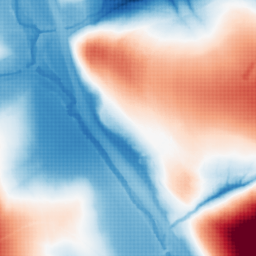
Category: morphological
Decomposition family: morphological
Decomposition parameters: operation: average
size: 100
Upsampling method: sinc_blackman
Upsampling parameters: scale: 8
kernel_size: 16
Upsampling scale: 8